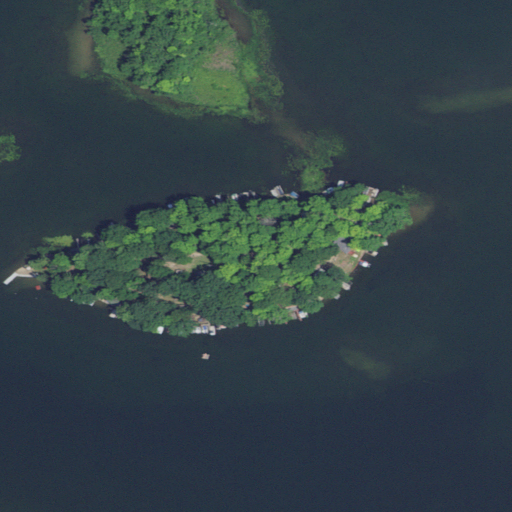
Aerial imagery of island in Michigan named Blue Gill Island containing open water, woody wetlands, herbaceous wetlands, open development, and deciduous forest